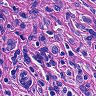
Metastatic tissue present: yes